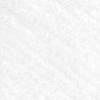
Label: no_change